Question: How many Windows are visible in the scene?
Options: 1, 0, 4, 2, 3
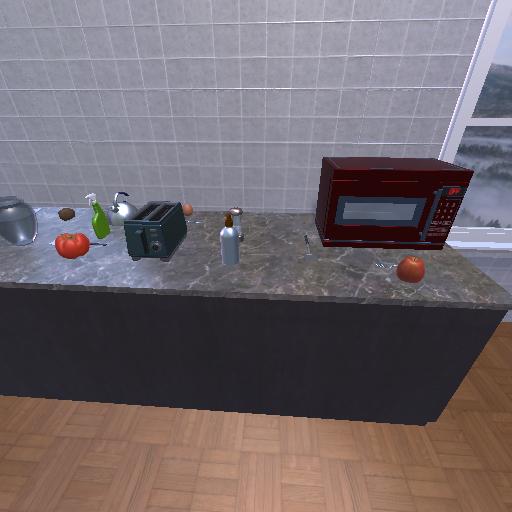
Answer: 1